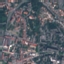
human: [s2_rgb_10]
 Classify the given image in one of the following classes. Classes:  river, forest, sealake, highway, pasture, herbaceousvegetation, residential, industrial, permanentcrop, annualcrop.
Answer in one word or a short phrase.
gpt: Residential